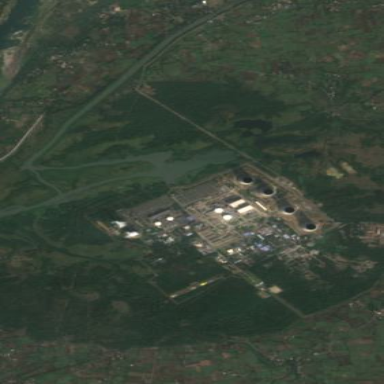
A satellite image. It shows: Nuclear power plant surrounded by wall.